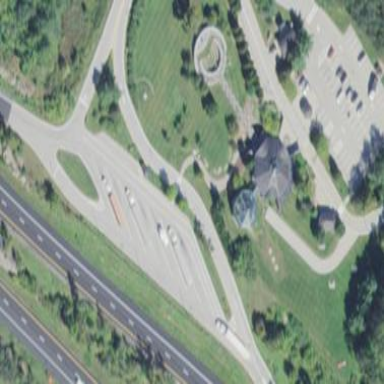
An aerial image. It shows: Rest area on the road.